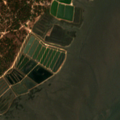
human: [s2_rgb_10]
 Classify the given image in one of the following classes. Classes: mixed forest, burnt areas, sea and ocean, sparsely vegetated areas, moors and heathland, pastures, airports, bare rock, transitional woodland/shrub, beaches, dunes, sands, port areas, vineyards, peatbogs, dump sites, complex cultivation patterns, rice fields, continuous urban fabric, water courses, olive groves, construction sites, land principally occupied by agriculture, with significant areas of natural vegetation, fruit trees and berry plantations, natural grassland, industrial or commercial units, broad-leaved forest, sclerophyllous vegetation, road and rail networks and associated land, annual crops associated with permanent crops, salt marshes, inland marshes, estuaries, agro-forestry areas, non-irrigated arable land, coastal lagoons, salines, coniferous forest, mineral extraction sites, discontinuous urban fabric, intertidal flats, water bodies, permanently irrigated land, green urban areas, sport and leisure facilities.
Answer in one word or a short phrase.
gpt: complex cultivation patterns, mixed forest, salines, estuaries